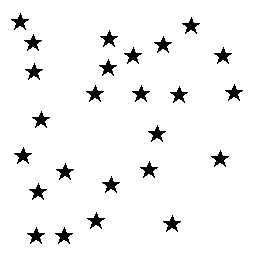
Squares: 0
Triangles: 0
Stars: 25
Total shapes: 25